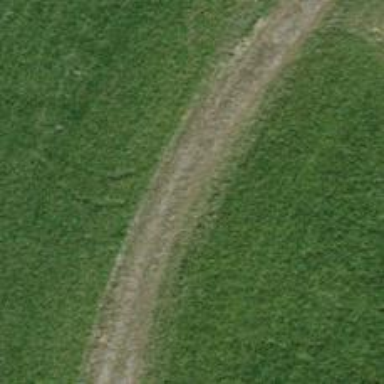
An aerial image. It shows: Track with grade 5 tracktype.